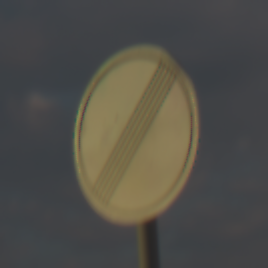
Verkehrszeichen: EndeSaemtlicherBegrenzungen
Umgebung: Outdoor, Nature
Tageszeit: SunriseSunset
Wetter: PartlyCloudy
Licht: Natural
Jahreszeit: NotSpecified
Kontrast: LowContrast